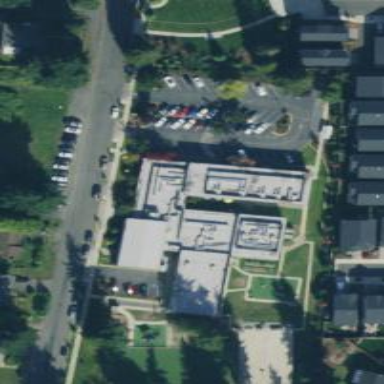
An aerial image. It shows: School.